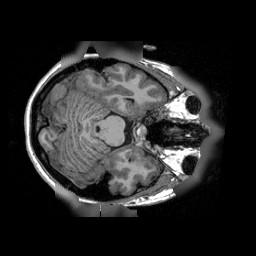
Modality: T1w
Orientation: coronal